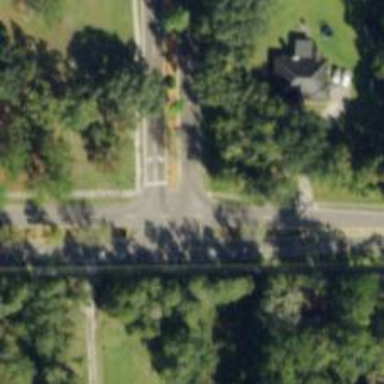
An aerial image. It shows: Unmarked crossing on the road.